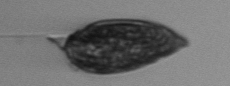
Label: Prorocentrum_micans